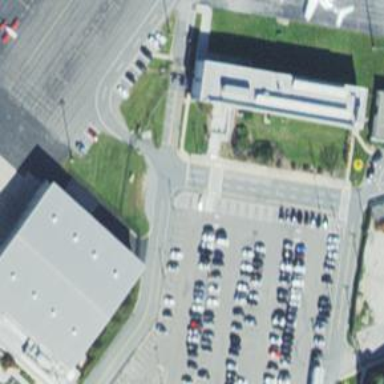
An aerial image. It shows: Parking space.